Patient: sex F, age 48
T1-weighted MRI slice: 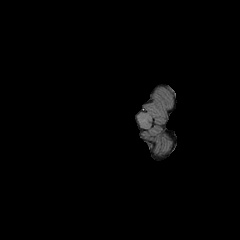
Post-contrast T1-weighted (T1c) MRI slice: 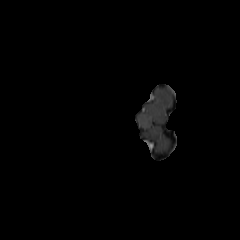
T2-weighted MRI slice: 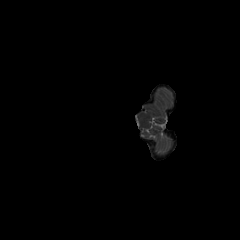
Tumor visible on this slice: no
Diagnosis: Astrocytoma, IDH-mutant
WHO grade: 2